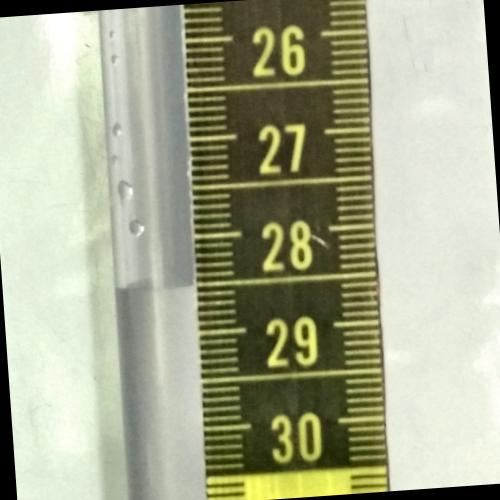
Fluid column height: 28.5 cm